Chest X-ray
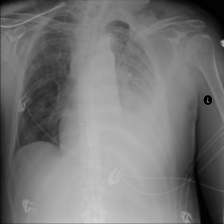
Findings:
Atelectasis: negative
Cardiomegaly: negative
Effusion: positive
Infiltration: negative
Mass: negative
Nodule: negative
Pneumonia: negative
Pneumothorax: negative
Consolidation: negative
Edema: negative
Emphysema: negative
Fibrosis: negative
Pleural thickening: negative
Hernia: negative